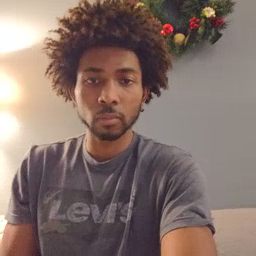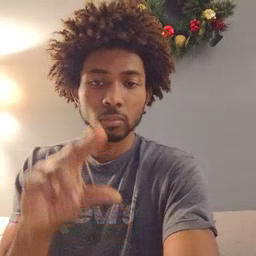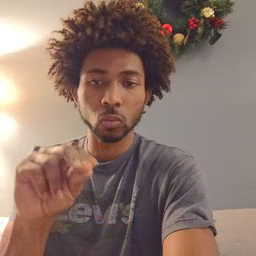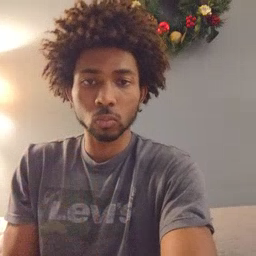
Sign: no